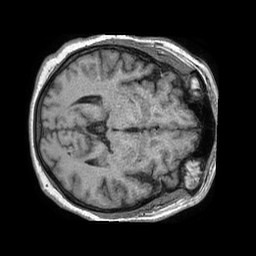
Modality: T1w
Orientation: axial
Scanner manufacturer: philips
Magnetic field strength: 1.5 T
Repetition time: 0.007834 s
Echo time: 0.003637 s